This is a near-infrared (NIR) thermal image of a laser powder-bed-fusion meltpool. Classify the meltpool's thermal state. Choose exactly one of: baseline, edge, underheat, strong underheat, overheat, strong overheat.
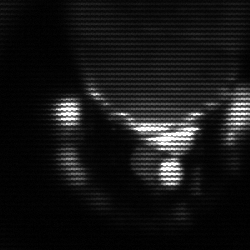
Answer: baseline